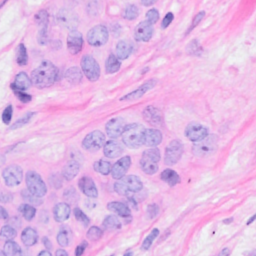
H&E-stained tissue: Breast